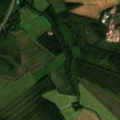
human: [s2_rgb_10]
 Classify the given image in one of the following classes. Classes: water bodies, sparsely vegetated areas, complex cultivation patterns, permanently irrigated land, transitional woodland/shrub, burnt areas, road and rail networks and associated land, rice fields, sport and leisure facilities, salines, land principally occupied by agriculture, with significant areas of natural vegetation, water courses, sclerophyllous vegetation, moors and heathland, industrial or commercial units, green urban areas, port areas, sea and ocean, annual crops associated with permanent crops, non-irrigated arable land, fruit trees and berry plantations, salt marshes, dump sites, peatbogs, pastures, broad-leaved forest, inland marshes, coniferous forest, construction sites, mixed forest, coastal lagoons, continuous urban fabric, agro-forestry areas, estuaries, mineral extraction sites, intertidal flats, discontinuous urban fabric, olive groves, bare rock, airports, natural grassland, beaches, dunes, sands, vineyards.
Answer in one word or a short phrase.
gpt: non-irrigated arable land, land principally occupied by agriculture, with significant areas of natural vegetation, coniferous forest, mixed forest